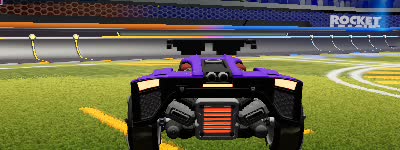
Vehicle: breakout